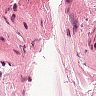
Metastatic tissue present: no